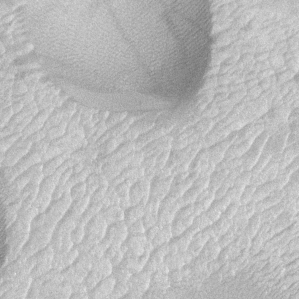
Label: frost